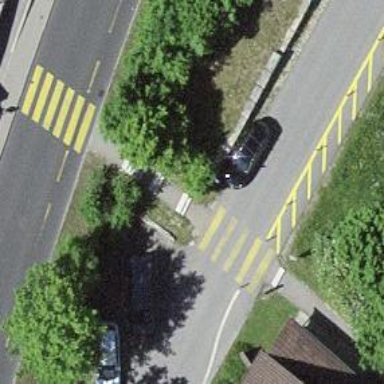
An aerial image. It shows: Set of steps on the road.